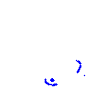
Particle: proton